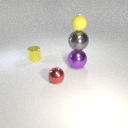
small red metal sphere in front of small yellow metal cylinder